Interaction volume radius: 5 \u00c5
Interaction volume height: 25 \u00c5
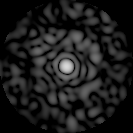
Disorder parameter: 0.8591